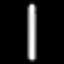
Label: pencil